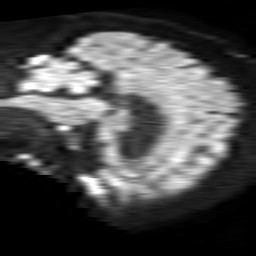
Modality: TRACE
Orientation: sagittal
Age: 50
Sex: male
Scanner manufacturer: philips
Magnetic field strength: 1.5 T
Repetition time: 4.6 s
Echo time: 0.08631 s